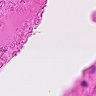
Metastatic tissue present: no